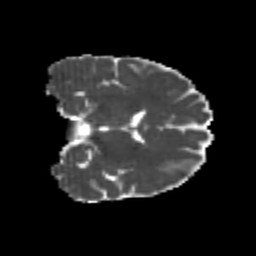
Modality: MD
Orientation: coronal
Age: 20
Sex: female
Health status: healthy
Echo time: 0.074 s